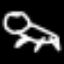
Label: frog